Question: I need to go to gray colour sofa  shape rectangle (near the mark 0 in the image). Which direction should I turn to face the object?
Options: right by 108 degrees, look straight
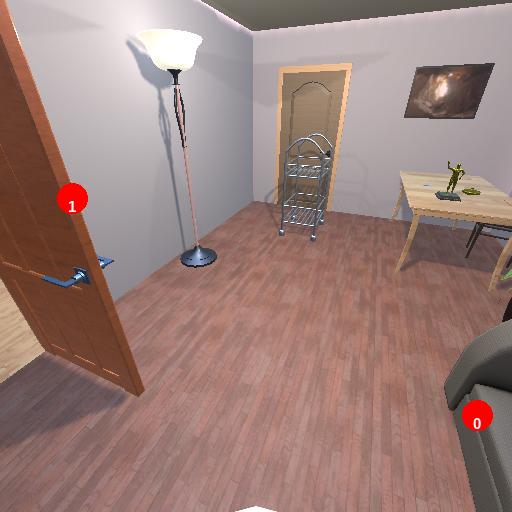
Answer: right by 108 degrees